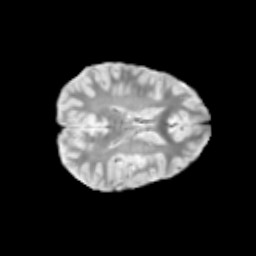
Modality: T2w
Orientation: axial
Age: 10
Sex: female
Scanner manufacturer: siemens
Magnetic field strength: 3 T
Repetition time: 3.8 s
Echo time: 0.07 s